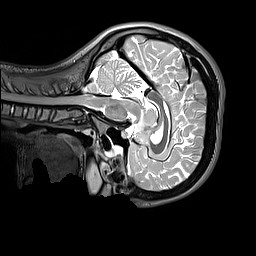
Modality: T2w
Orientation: sagittal
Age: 11
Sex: female
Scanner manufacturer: siemens
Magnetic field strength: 3 T
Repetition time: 3.2 s
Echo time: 0.408 s